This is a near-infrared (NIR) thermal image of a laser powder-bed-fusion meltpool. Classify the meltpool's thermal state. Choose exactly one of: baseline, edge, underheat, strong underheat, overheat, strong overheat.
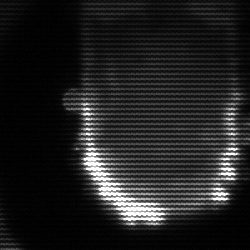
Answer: baseline